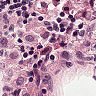
Metastatic tissue present: no